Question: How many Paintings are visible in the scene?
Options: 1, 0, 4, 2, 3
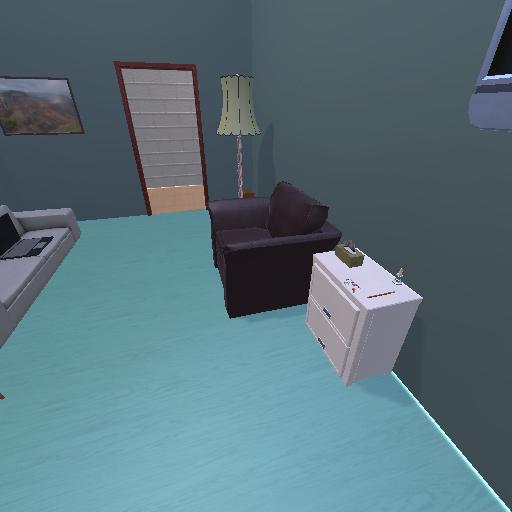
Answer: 1